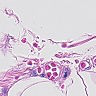
Metastatic tissue present: no